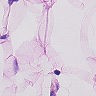
Metastatic tissue present: no